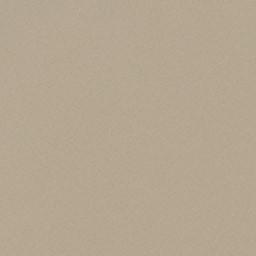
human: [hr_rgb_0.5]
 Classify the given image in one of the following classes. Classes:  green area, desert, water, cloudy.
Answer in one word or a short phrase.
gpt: desert